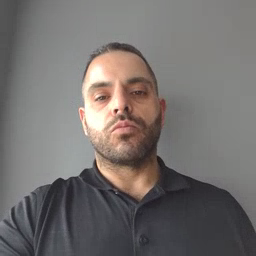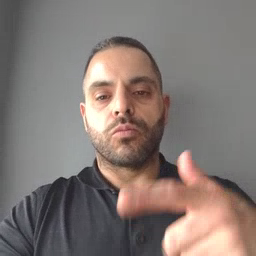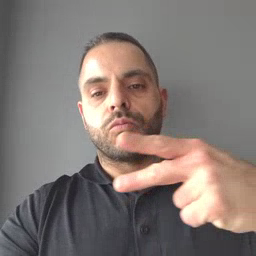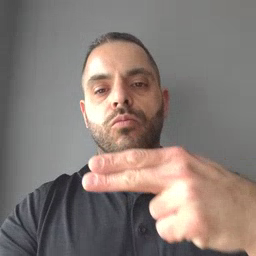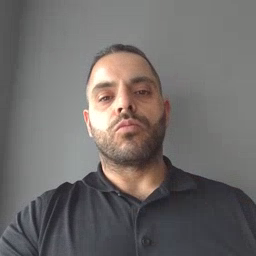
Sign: cut